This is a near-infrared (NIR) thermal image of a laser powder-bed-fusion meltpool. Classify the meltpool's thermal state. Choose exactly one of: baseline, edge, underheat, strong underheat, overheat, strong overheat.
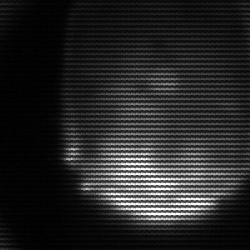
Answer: edge